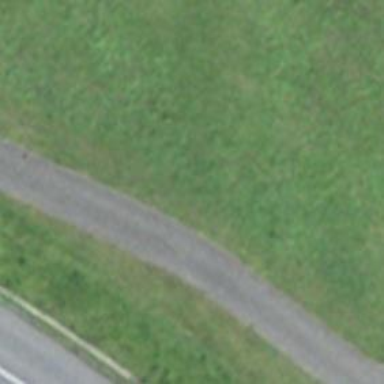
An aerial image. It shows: Well-maintained track road with grade 1 tracktype.